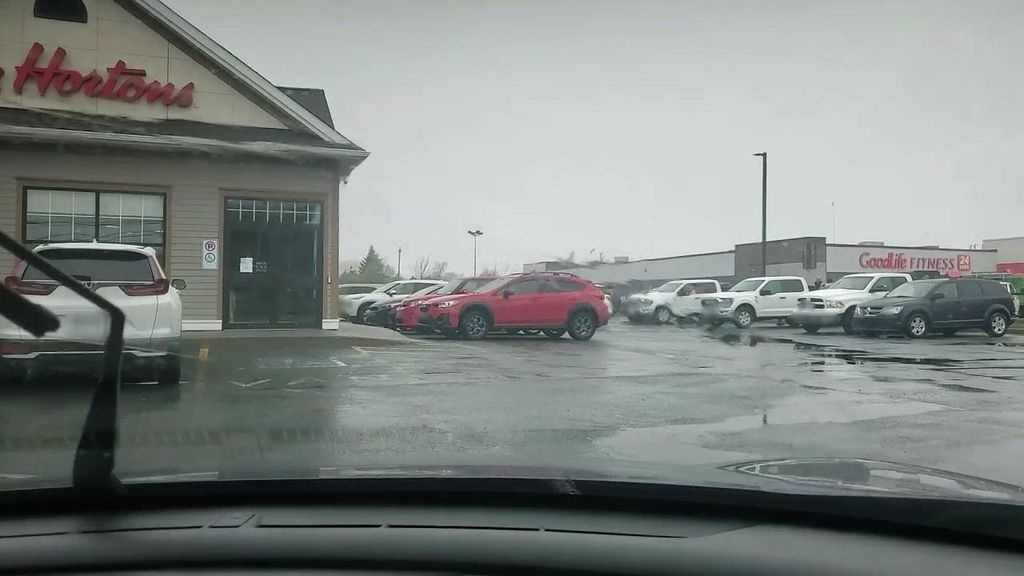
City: st_johns